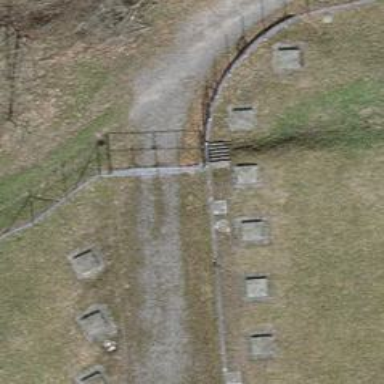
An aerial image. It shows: Gate.